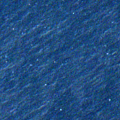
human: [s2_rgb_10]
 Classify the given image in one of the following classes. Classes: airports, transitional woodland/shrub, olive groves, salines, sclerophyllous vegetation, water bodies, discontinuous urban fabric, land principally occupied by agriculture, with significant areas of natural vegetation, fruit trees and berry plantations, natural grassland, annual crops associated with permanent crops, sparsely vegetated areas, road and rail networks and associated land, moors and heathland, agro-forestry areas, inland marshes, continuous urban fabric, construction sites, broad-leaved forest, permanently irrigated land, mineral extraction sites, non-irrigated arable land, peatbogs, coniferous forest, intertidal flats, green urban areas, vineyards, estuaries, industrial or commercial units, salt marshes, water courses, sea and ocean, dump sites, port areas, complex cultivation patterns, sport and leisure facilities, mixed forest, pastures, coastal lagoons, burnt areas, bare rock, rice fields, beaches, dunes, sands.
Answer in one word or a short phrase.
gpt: sea and ocean